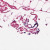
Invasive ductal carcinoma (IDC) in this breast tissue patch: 0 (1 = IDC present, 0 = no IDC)